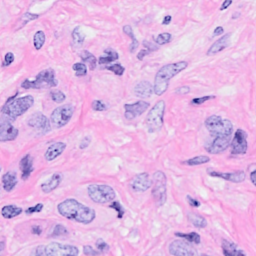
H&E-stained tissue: Breast